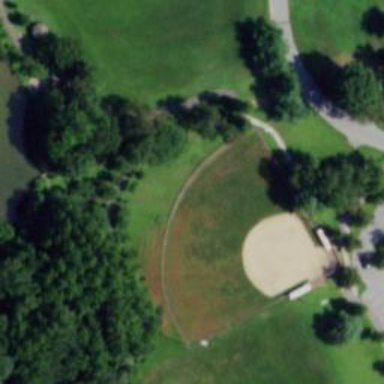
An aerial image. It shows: Baseball pitch with sandy surface for leisure and sports activities.